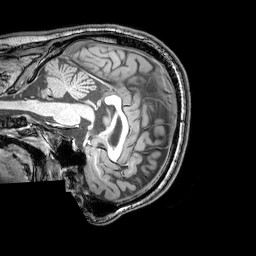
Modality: T1w
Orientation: sagittal
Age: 25
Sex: male
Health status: healthy
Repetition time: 0.081 s
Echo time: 0.037 s